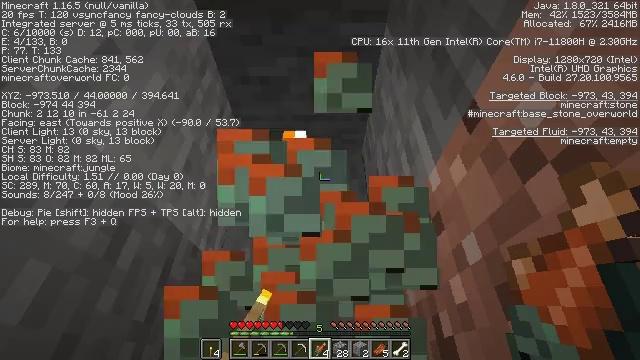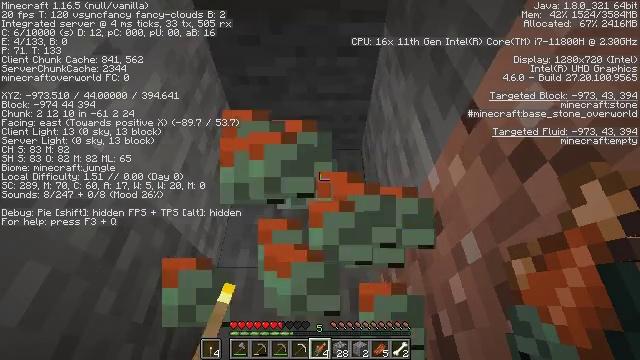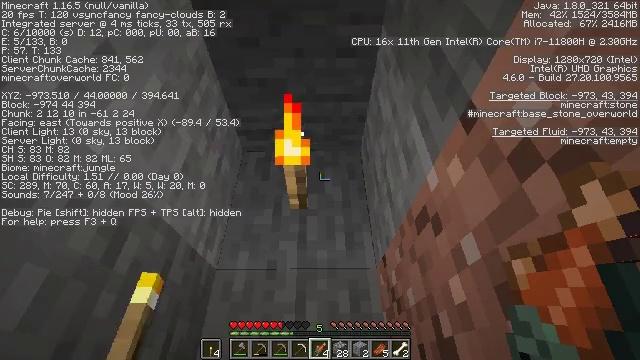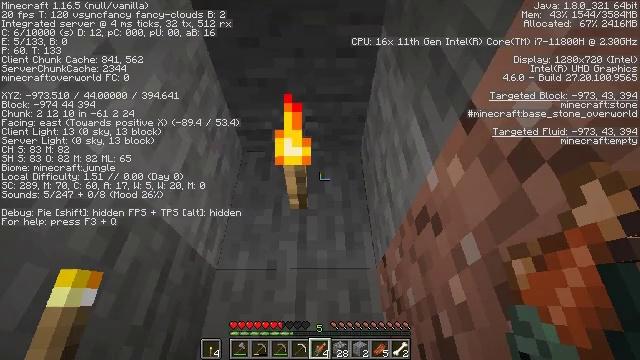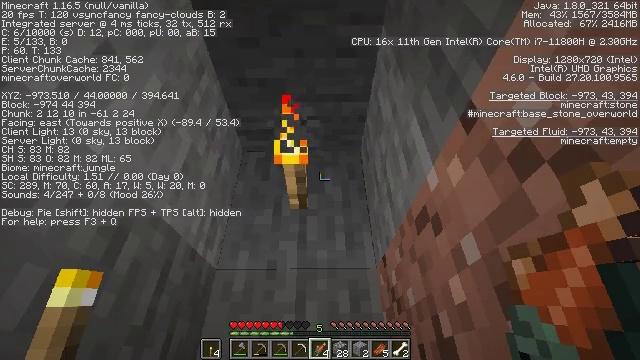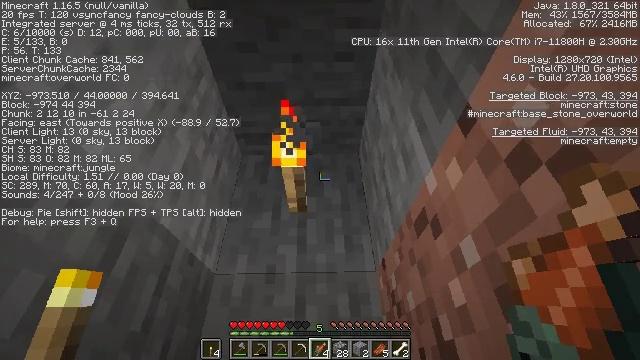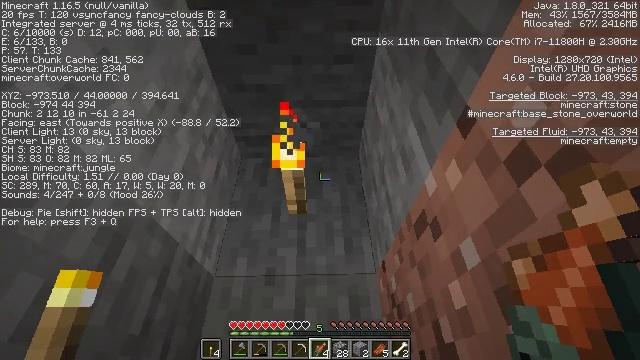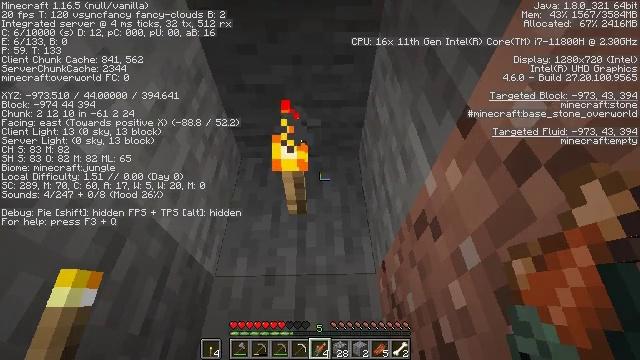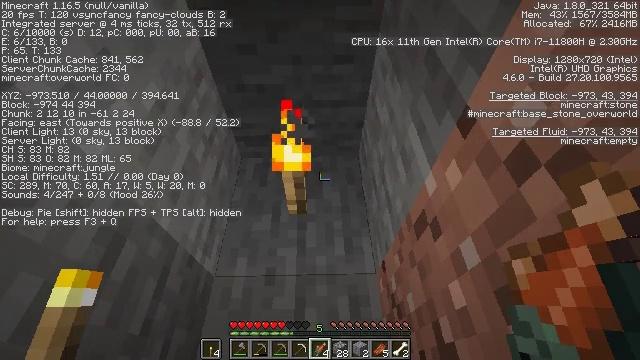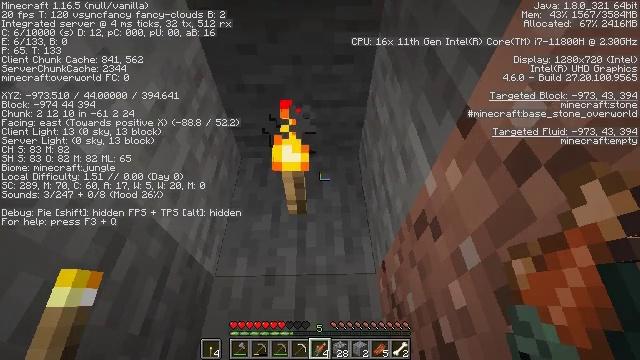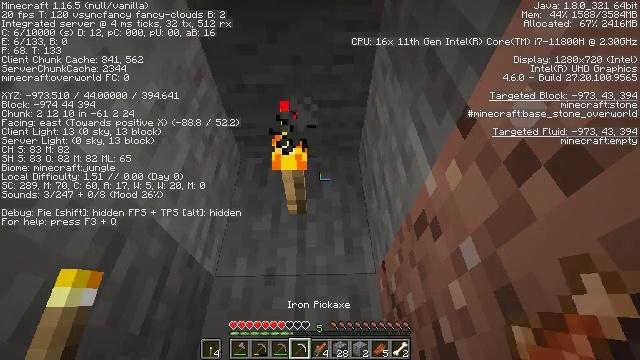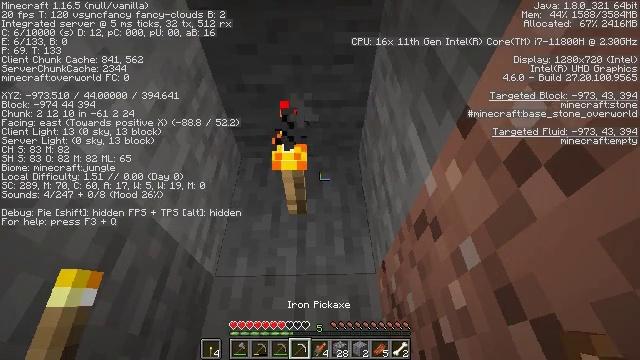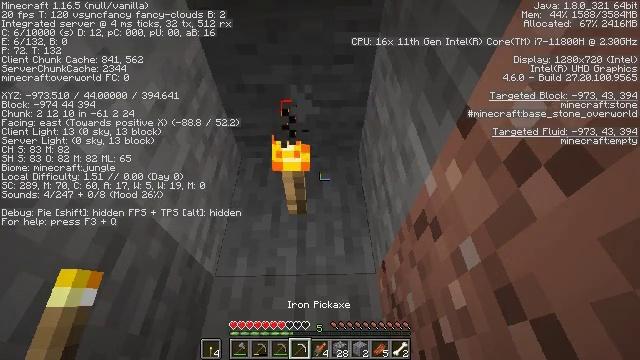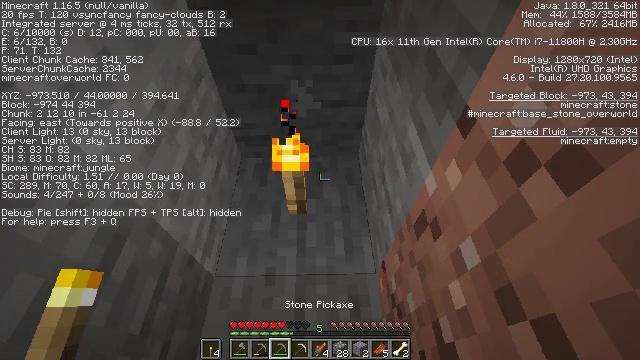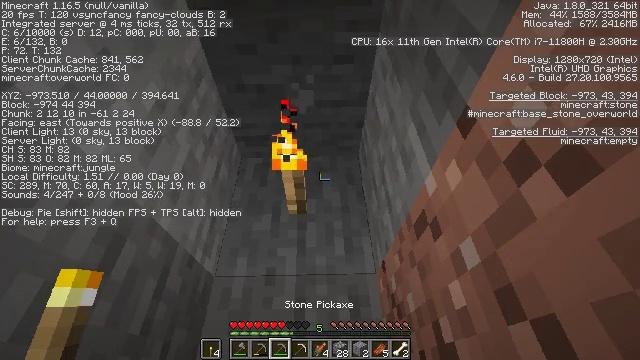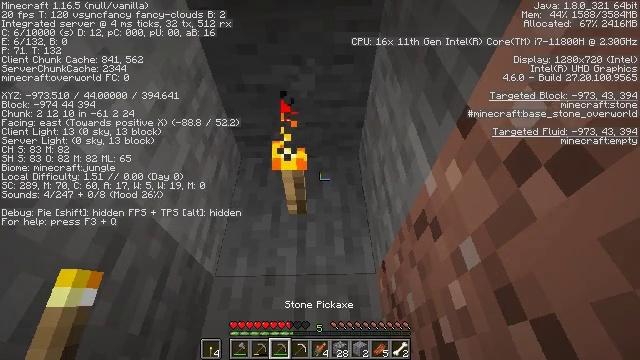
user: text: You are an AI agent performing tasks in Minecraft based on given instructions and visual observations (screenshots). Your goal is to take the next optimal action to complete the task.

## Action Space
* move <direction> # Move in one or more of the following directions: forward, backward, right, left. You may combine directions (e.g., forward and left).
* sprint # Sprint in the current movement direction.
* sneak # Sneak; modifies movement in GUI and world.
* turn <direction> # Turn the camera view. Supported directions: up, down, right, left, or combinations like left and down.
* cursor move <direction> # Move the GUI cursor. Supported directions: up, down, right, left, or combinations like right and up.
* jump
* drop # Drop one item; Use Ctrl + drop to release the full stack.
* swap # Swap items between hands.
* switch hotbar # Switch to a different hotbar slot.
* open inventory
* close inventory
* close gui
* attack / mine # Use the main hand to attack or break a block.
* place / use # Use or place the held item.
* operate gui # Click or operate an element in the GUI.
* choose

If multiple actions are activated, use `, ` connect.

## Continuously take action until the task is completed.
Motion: motion action
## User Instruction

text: Gather the torch from its position.
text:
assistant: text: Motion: use / place
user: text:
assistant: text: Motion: use / place
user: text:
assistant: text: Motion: use / place
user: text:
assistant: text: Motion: use / place
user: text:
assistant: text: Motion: use / place
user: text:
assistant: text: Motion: no_op
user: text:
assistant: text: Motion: no_op
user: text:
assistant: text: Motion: no_op
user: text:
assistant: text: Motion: no_op
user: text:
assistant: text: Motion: no_op
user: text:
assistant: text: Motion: no_op
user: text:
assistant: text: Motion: no_op
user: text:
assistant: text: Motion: no_op
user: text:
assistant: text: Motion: no_op
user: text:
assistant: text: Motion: no_op
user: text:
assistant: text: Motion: no_op
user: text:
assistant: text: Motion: turn left
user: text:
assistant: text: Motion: no_op
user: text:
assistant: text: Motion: no_op
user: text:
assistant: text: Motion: no_op
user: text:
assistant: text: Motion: no_op
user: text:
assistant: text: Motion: no_op
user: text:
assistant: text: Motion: no_op
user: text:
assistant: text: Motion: no_op
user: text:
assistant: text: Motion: no_op
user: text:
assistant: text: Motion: no_op
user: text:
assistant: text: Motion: no_op
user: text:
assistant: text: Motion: no_op
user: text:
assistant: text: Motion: no_op
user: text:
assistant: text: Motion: turn down